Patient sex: M
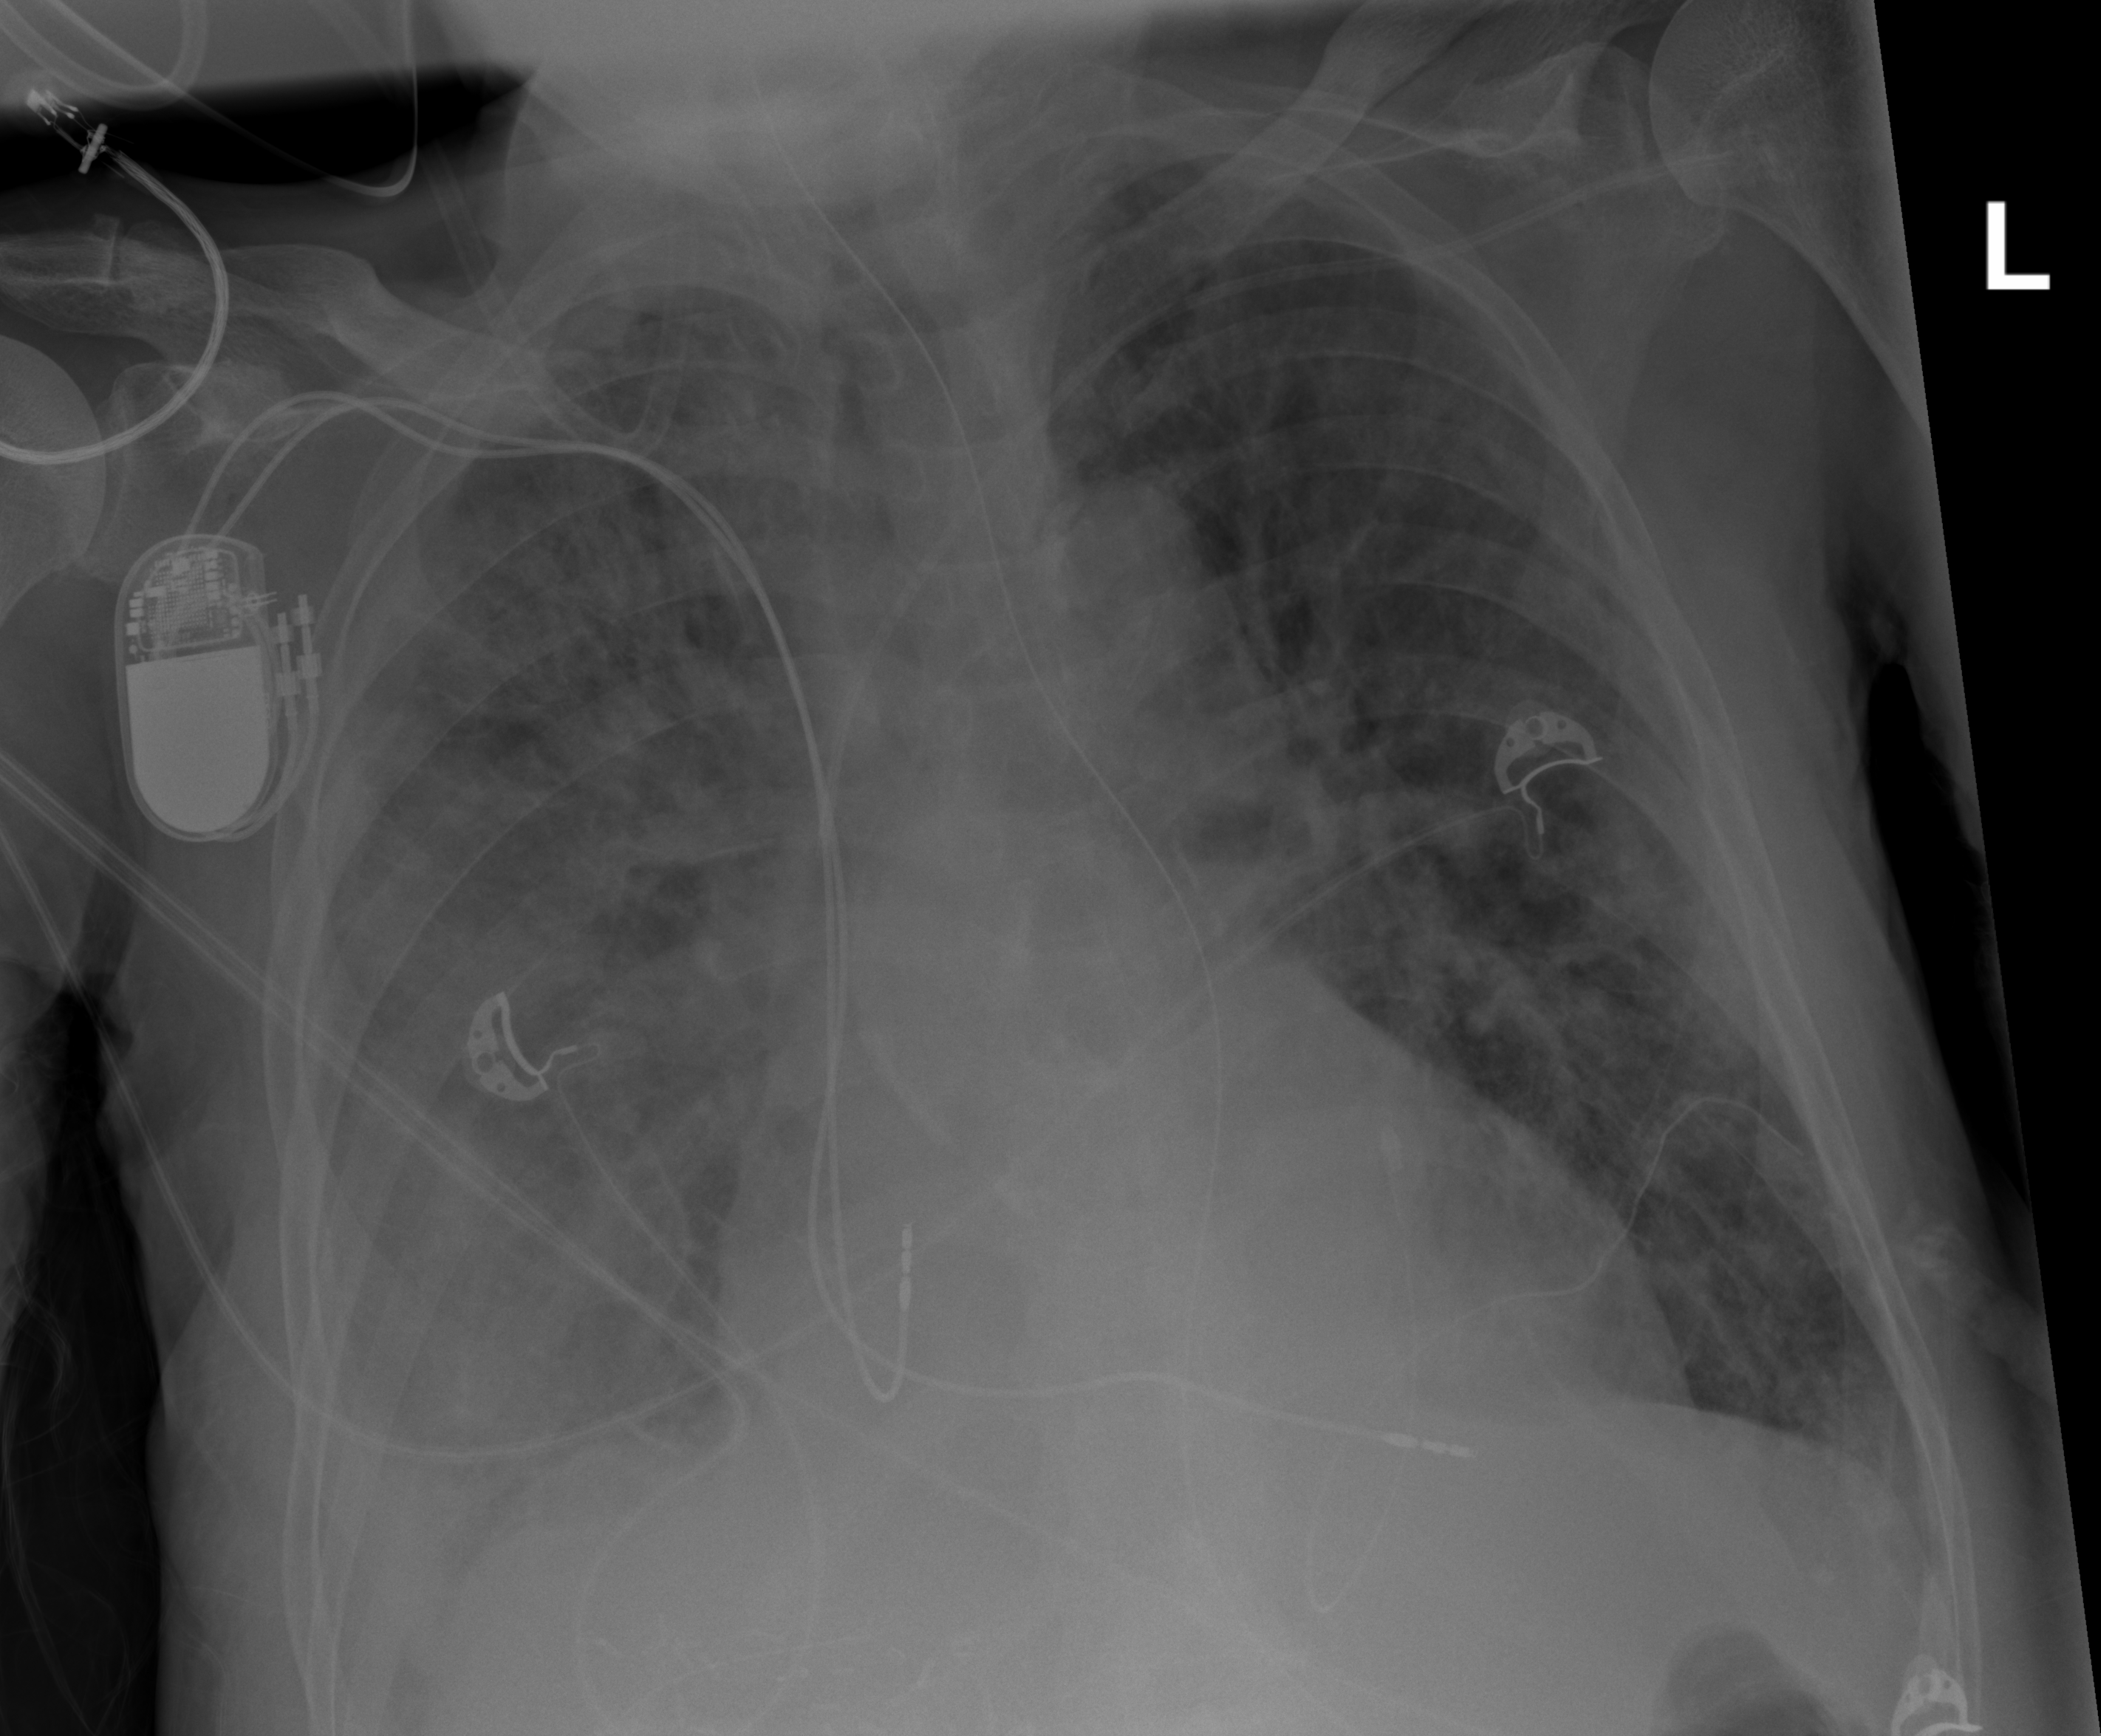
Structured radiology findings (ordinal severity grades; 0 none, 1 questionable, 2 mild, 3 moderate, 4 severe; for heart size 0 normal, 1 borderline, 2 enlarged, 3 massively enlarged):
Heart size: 2
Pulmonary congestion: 3
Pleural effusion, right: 3
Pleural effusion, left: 1
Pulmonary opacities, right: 3
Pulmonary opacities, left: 2
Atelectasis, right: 3
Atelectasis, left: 2